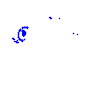
Particle: electron